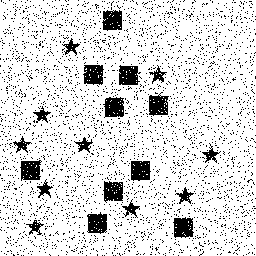
Squares: 10
Triangles: 0
Stars: 10
Total shapes: 20